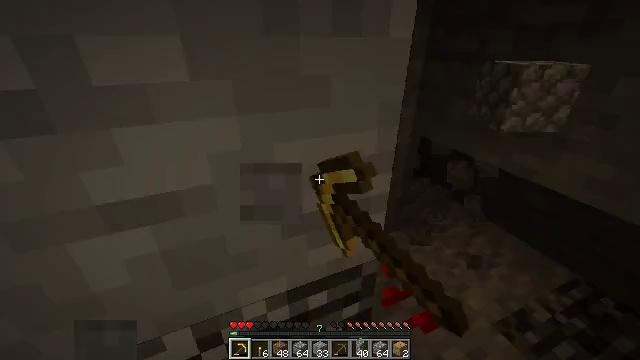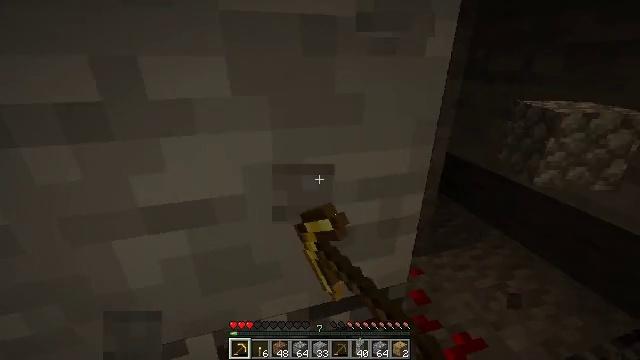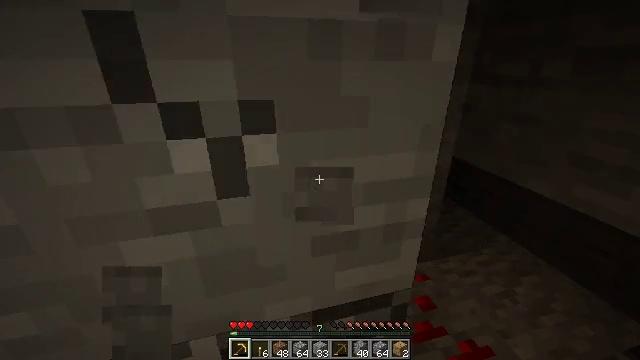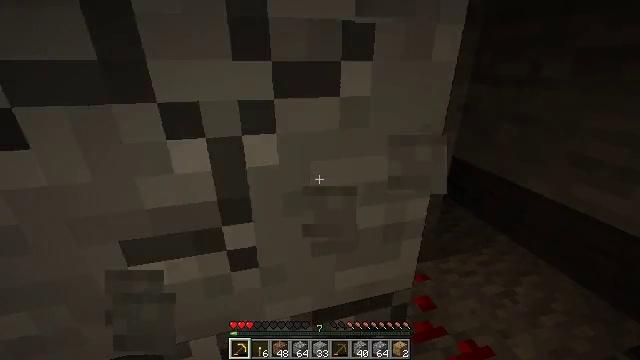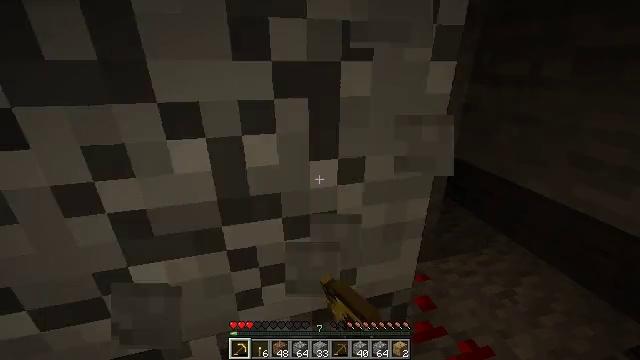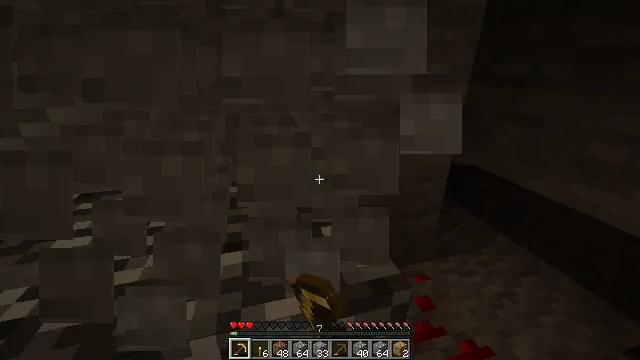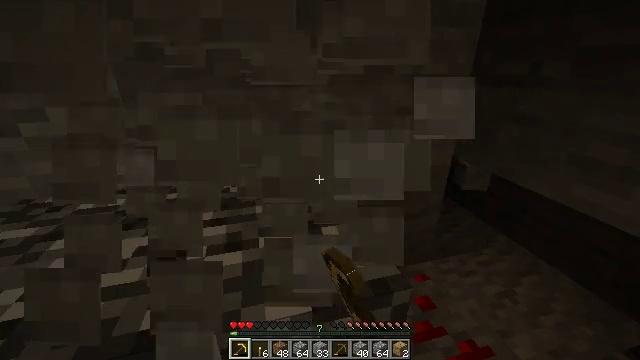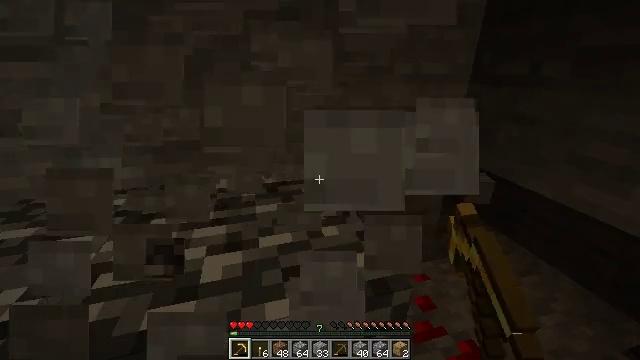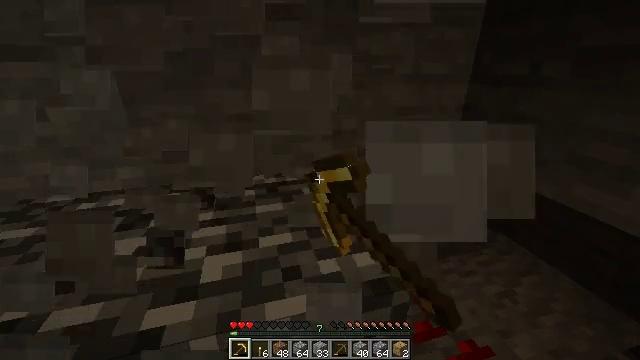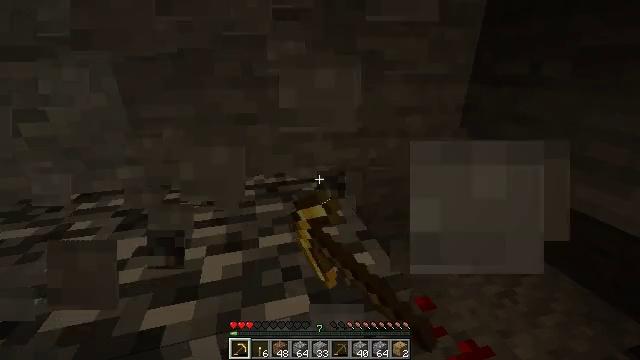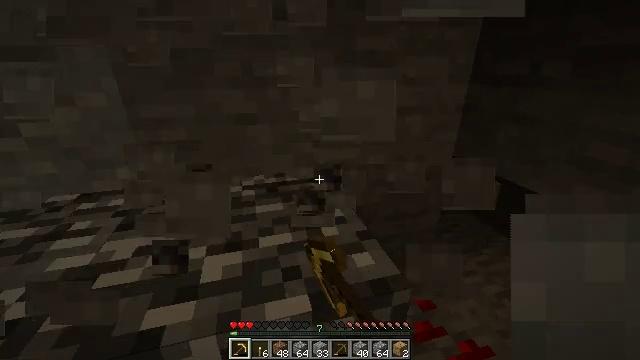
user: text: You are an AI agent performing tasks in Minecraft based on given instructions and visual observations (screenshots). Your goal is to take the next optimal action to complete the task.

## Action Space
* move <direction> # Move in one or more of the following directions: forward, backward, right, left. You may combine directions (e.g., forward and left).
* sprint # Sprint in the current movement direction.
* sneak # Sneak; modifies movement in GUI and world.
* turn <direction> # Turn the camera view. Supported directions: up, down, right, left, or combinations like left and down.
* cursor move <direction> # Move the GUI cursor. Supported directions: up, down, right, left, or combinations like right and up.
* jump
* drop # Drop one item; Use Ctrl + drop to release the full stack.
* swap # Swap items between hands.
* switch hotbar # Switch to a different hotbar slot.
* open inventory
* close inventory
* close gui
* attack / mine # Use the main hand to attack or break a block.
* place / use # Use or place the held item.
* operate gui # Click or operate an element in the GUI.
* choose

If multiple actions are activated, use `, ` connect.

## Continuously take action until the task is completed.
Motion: motion action
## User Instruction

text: Dig up the stone with a tool.
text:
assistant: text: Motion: turn left and up, attack / mine
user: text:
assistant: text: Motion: turn left, attack / mine
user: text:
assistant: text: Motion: attack / mine
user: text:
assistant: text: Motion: attack / mine
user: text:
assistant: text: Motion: attack / mine
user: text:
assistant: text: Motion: attack / mine
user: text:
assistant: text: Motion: attack / mine
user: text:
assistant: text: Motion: attack / mine
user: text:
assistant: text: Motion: attack / mine
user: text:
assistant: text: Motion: attack / mine
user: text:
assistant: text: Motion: attack / mine